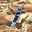
Label: 1